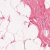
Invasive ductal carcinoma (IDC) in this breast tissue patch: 0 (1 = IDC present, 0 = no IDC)